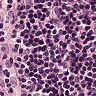
Metastatic tissue present: no